Question: As you can see here <URL> and the sub-items. When I look at my code I do not see extra padding or anything like that that could cause this type of issue. Any thoughts on that? Many thanks

'''
Html, body {
margin: 0;
padding: 0;
background: #fff;
font-family: 'Open Sans', sans-serif;
}
#logo {
position: absolute;
top: 35px;
left: 20px;
color: #000;
font-size: 20px;
}
/* mainmenu */
#mainmenu {
float:right;
margin-top: 35px;
padding-bottom: 10px;
overflow: hidden;
}
#mainmenu ul {
float: right;
margin: 0;
color: #000;
list-style: none;
}
#mainmenu ul li {
display: inline-block;
float: left;
width: 140px;
line-height: 20px;
}
#mainmenu>ul>li {
margin-left: 20px;
}
#mainmenu ul li a {
display: block;
text-decoration: none;
font-weight:600;
font-size: 12px;
}
#mainmenu ul li a, #mainmenu ul ul:hover li a {
color: #333;
-webkit-transition-timing-function: ease-out, ease-in, linear, ease-in-out;
-moz-transition-timing-function: ease-out, ease-in, linear, ease-in-out;
-ms-transition-timing-function: ease-out, ease-in, linear, ease-in-out;
-o-transition-timing-function: ease-out, ease-in, linear, ease-in-out;
transition-timing-function: ease-out, ease-in, linear, ease-in-out;
-webkit-transition-duration: .4s, .4s, .4s, .4s;
-moz-transition-duration: .4s, .4s, .4s, .4s;
-ms-transition-duration: .4s, .4s, .4s, .4s;
-o-transition-duration: .4s, .4s, .4s, .4s;
transition-duration: .4s, .4s, .4s, .4s;
-webkit-transition-property: all, -webkit-transform;
-moz-transition-property: all, -moz-transform;
-ms-transition-property: all, -ms-transform;
-o-transition-property: all, -o-transform;
transition-property: all, transform;
}
#mainmenu ul ul li a:hover, #mainmenu ul ul li.current-menu-item a {
color: #005EBC;
-webkit-transition-timing-function: ease-out, ease-in, linear, ease-in-out;
-moz-transition-timing-function: ease-out, ease-in, linear, ease-in-out;
-ms-transition-timing-function: ease-out, ease-in, linear, ease-in-out;
-o-transition-timing-function: ease-out, ease-in, linear, ease-in-out;
transition-timing-function: ease-out, ease-in, linear, ease-in-out;
-webkit-transition-duration: .4s, .4s, .4s, .4s;
-moz-transition-duration: .4s, .4s, .4s, .4s;
-ms-transition-duration: .4s, .4s, .4s, .4s;
-o-transition-duration: .4s, .4s, .4s, .4s;
transition-duration: .4s, .4s, .4s, .4s;
-webkit-transition-property: all, -webkit-transform;
-moz-transition-property: all, -moz-transform;
-ms-transition-property: all, -ms-transform;
-o-transition-property: all, -o-transform;
transition-property: all, transform;
}
#social {
position: absolute;
float:right;
right: 10px;
Color: blue;
margin-top: 35px;
}
'''
HTML
'''
<div id="logo">Logo</div> <!-- End DIV Logo -->
<div id="mainmenu">
<ul>
<li>
<h5>Menu I</h5>
<ul>
<li><a title="" href="">Biography</a> </li>
<li><a title="" href="">Publications</a> </li>
</ul>
<li>
<h5>Menu 2</h5>
<ul>
<li><a title="" href="">Demo</a> </li>
<li><a title="" href="">Features</a> </li>
<li><a title="" href="">Comparison</a> </li>
</ul>
</li>
<li>
<h5>Menu 3</h5>
<ul>
<li><a title="" href="">Item 1</a> </li>
<li><a title="" href="">Item 2</a> </li>
<li><a title="" href="">Item 3</a> </li>
</ul>
</li>
<li>
<h5>Menu 4</h5>
<ul>
<li><a title="" href="">ddfd</a> </li>
<li><a title="" href="">dsfd</a> </li>
</ul>
</li>
</ul>
</div> <!-- End DIV Main Menu -->
<div id="social">Social</div><!-- End DIV Social -->
'''
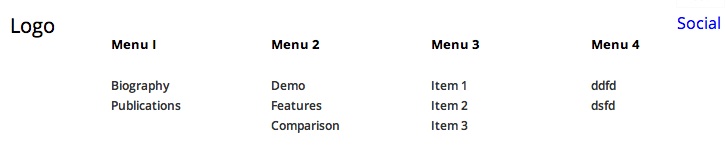
Answer: First of all, you should use a CSS Reset, because if you don't reset the elements, browser will apply some default styles to your elements, which you don't want eh? You can Google out, will get tons out there, if you want to keep it simply but you want to reset, you can use the below block of code and paste it in your CSS
'''
* {
margin: 0;
padding: 0;
}
'''
<URL>
It seems like you should learn positioning, you are using 'position: absolute;' element, without wrapping the element inside 'position: relative;' container, this way, your 'position: absolute;' elements will flow out in the wild. Also, I don't think you want to use 'absolute', using 'float' will be appropriate here.
See how the positioning matters..
<URL>
<URL>
The horizontal space between each menu is caused because you are using explicit 'width'
<URL>
Also, if you use 'float', you don't require 'display: inline-block;'
---
I suggest you to learn <URL>